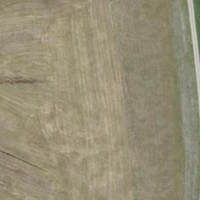
EUNIS habitat code: 23
Species observed at this site:
Ruspolia nitidula
Cyanistes caeruleus
Pseudochorthippus parallelus
Chorthippus biguttulus
Roeseliana roeselii